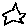
Label: star